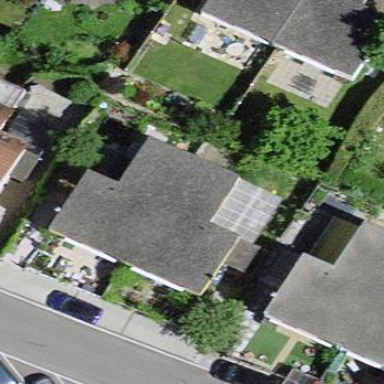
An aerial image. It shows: Semi-detached house with flat roof.